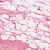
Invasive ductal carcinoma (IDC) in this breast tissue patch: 0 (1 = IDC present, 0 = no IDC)